Interaction volume radius: 5 \u00c5
Interaction volume height: 20 \u00c5
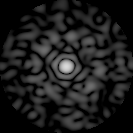
Disorder parameter: 0.8558